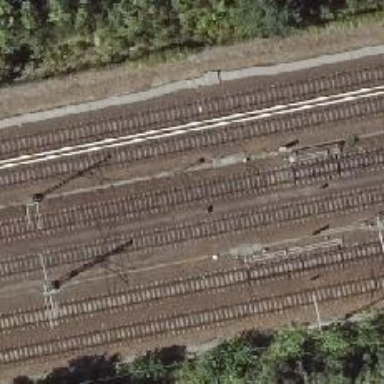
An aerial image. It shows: Railway signal.